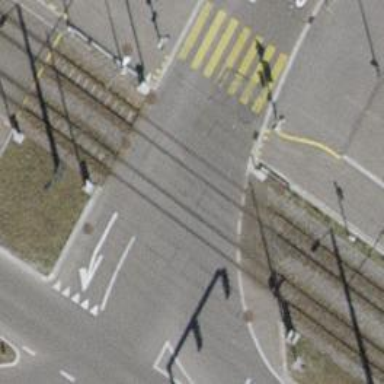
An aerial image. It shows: Level crossing with full barriers and lights.